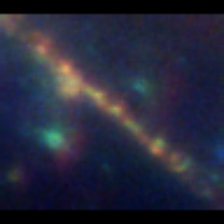
Taxon: Diatom_aggregate
Group: Diatoms